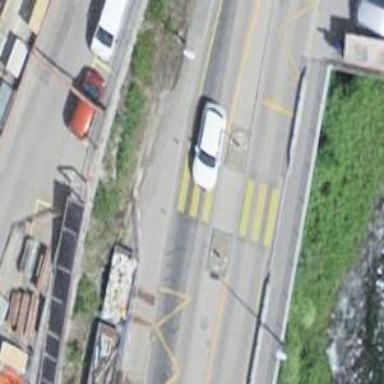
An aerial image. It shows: Marked zebra crossing with pedestrian island.